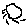
Label: sun